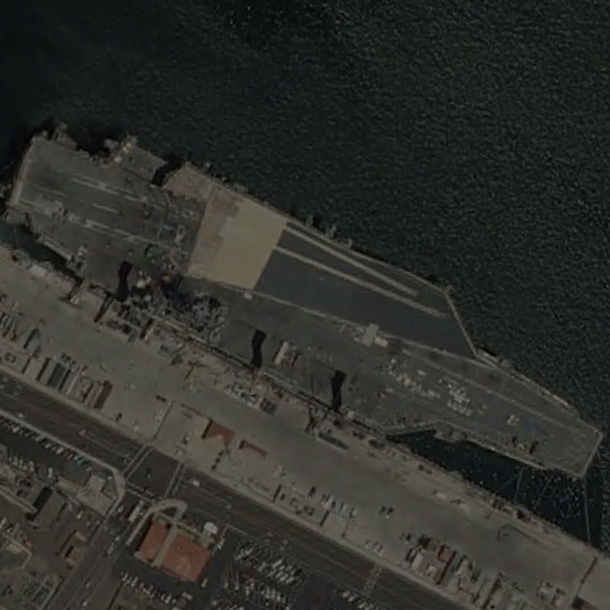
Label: aircraft_carrier